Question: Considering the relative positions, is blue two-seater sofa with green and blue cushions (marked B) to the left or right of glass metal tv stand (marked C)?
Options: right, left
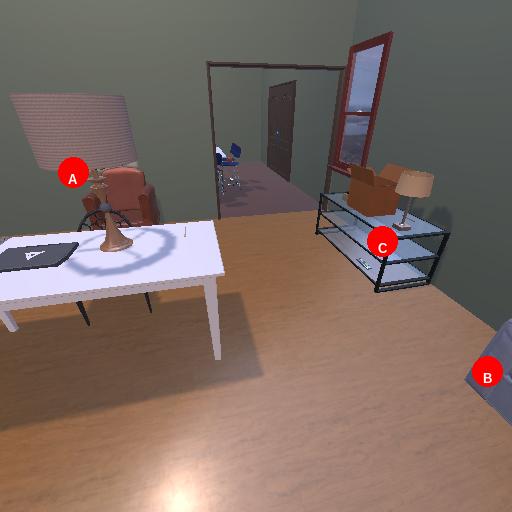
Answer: right